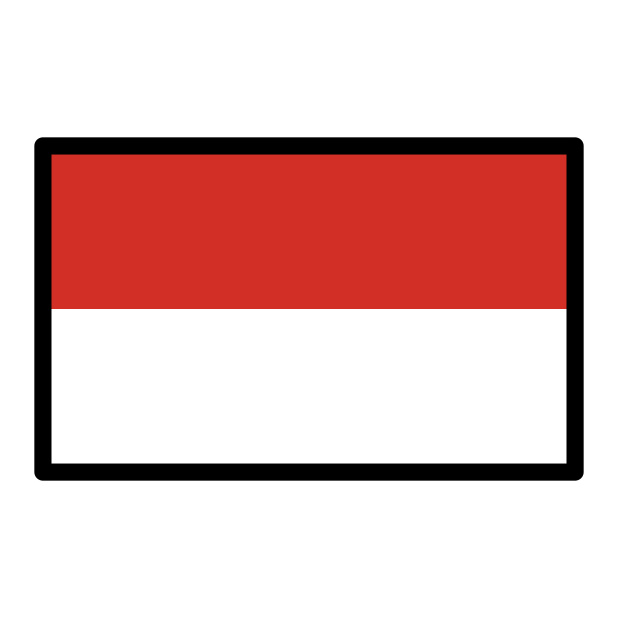
flag: Monaco